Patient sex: F
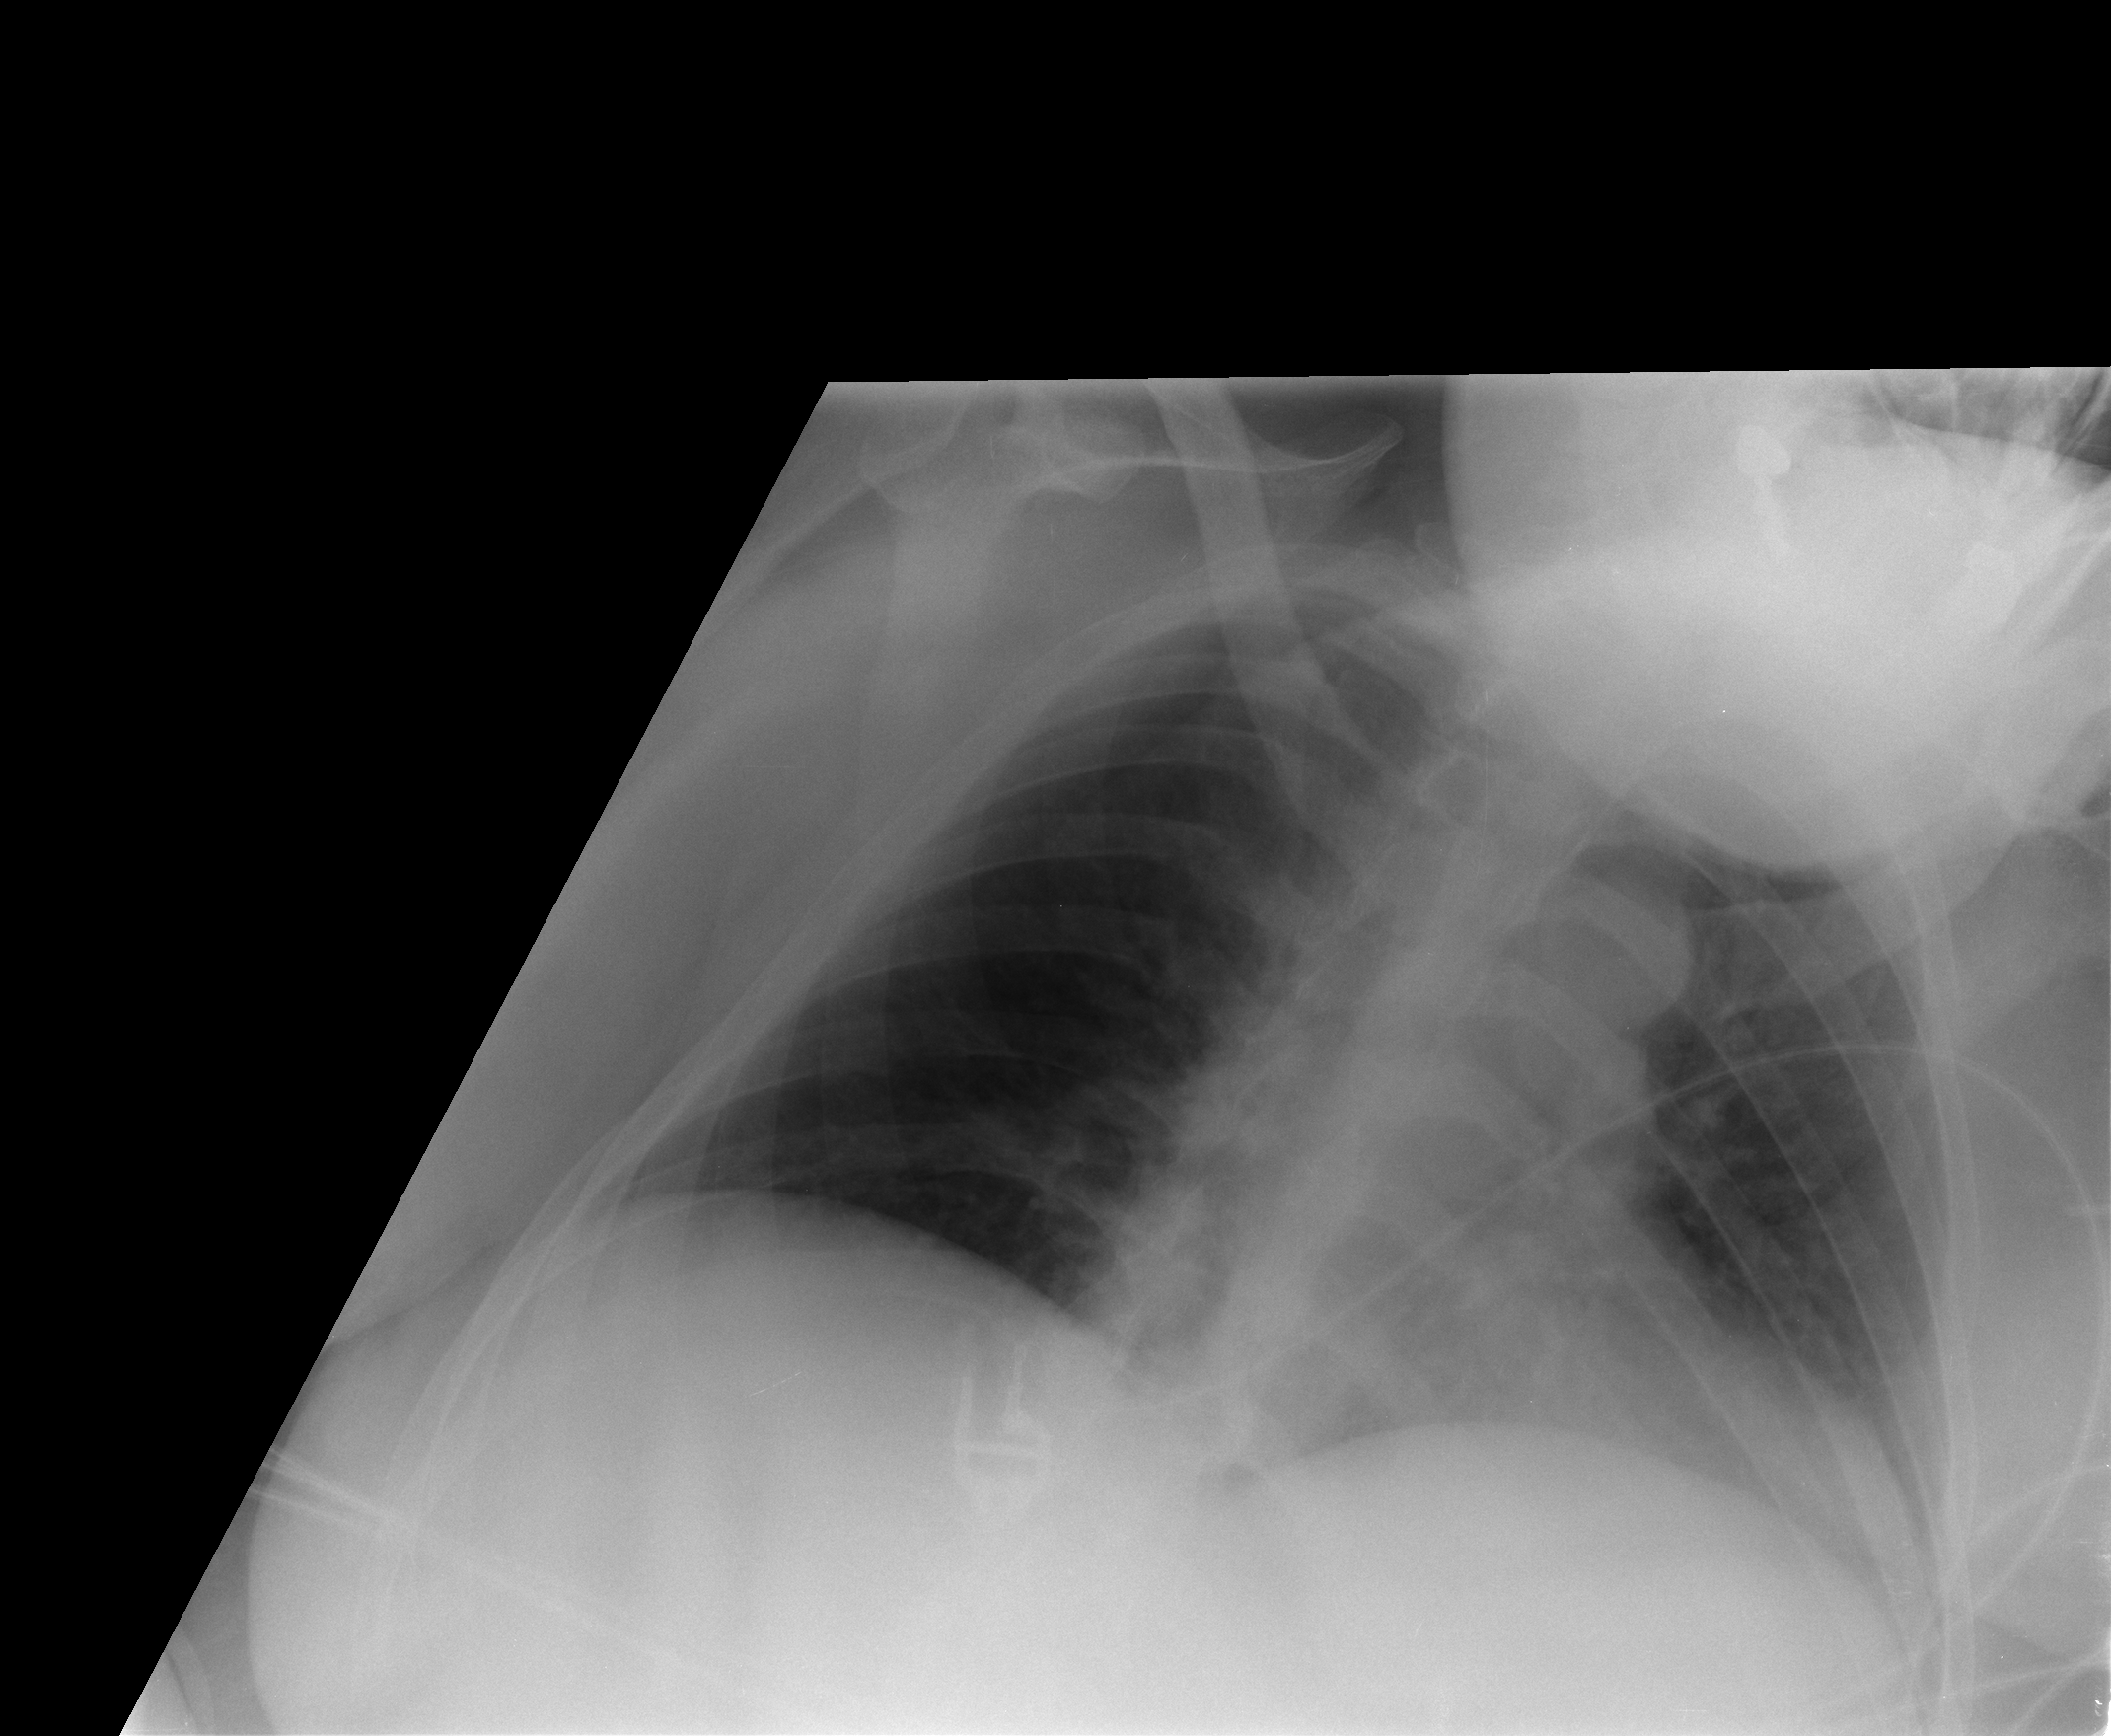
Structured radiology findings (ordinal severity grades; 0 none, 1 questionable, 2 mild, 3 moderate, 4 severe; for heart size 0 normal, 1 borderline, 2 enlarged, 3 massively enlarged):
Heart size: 2
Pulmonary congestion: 0
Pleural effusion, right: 0
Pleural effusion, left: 0
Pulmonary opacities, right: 0
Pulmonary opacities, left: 0
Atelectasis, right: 2
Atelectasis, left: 0